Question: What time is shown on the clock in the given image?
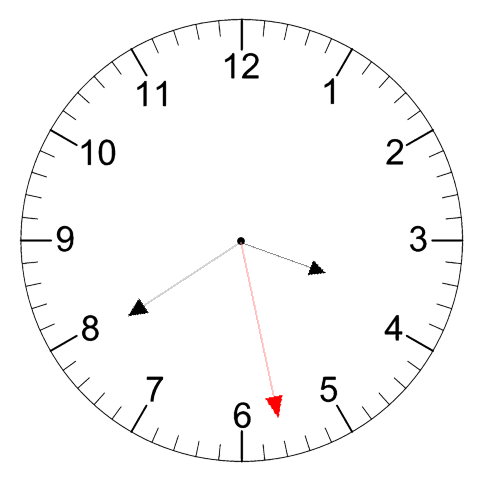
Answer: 03:39:28